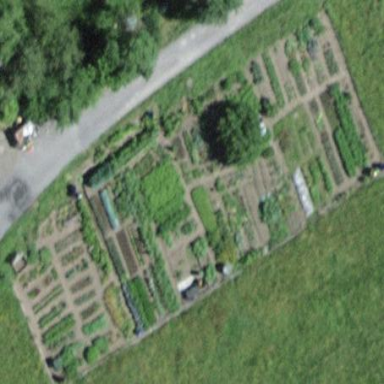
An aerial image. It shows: Area designated for allotments.